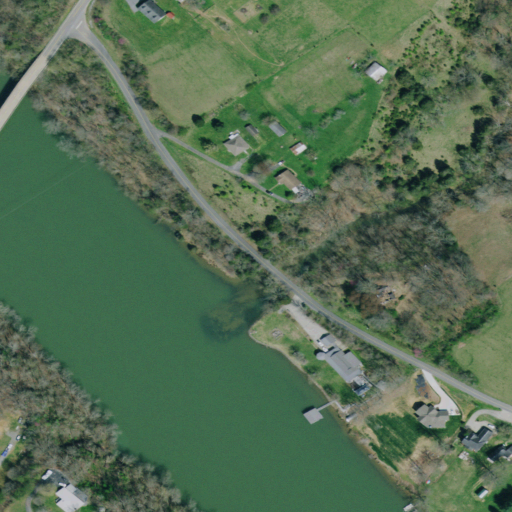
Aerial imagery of valley in Tennessee named Dunlap Hollow containing open water, deciduous forest, pasture, open development, low intensity development, and medium intensity development